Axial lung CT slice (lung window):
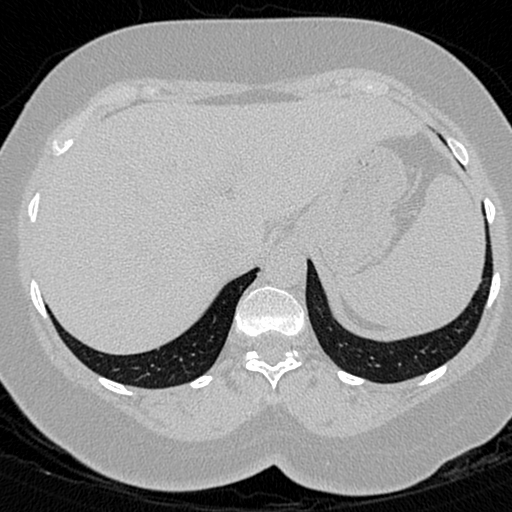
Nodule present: no